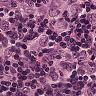
Metastatic tissue present: yes